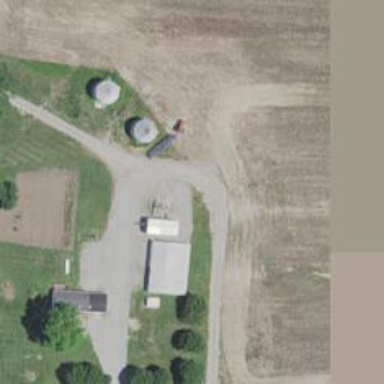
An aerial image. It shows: Silo.